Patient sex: F
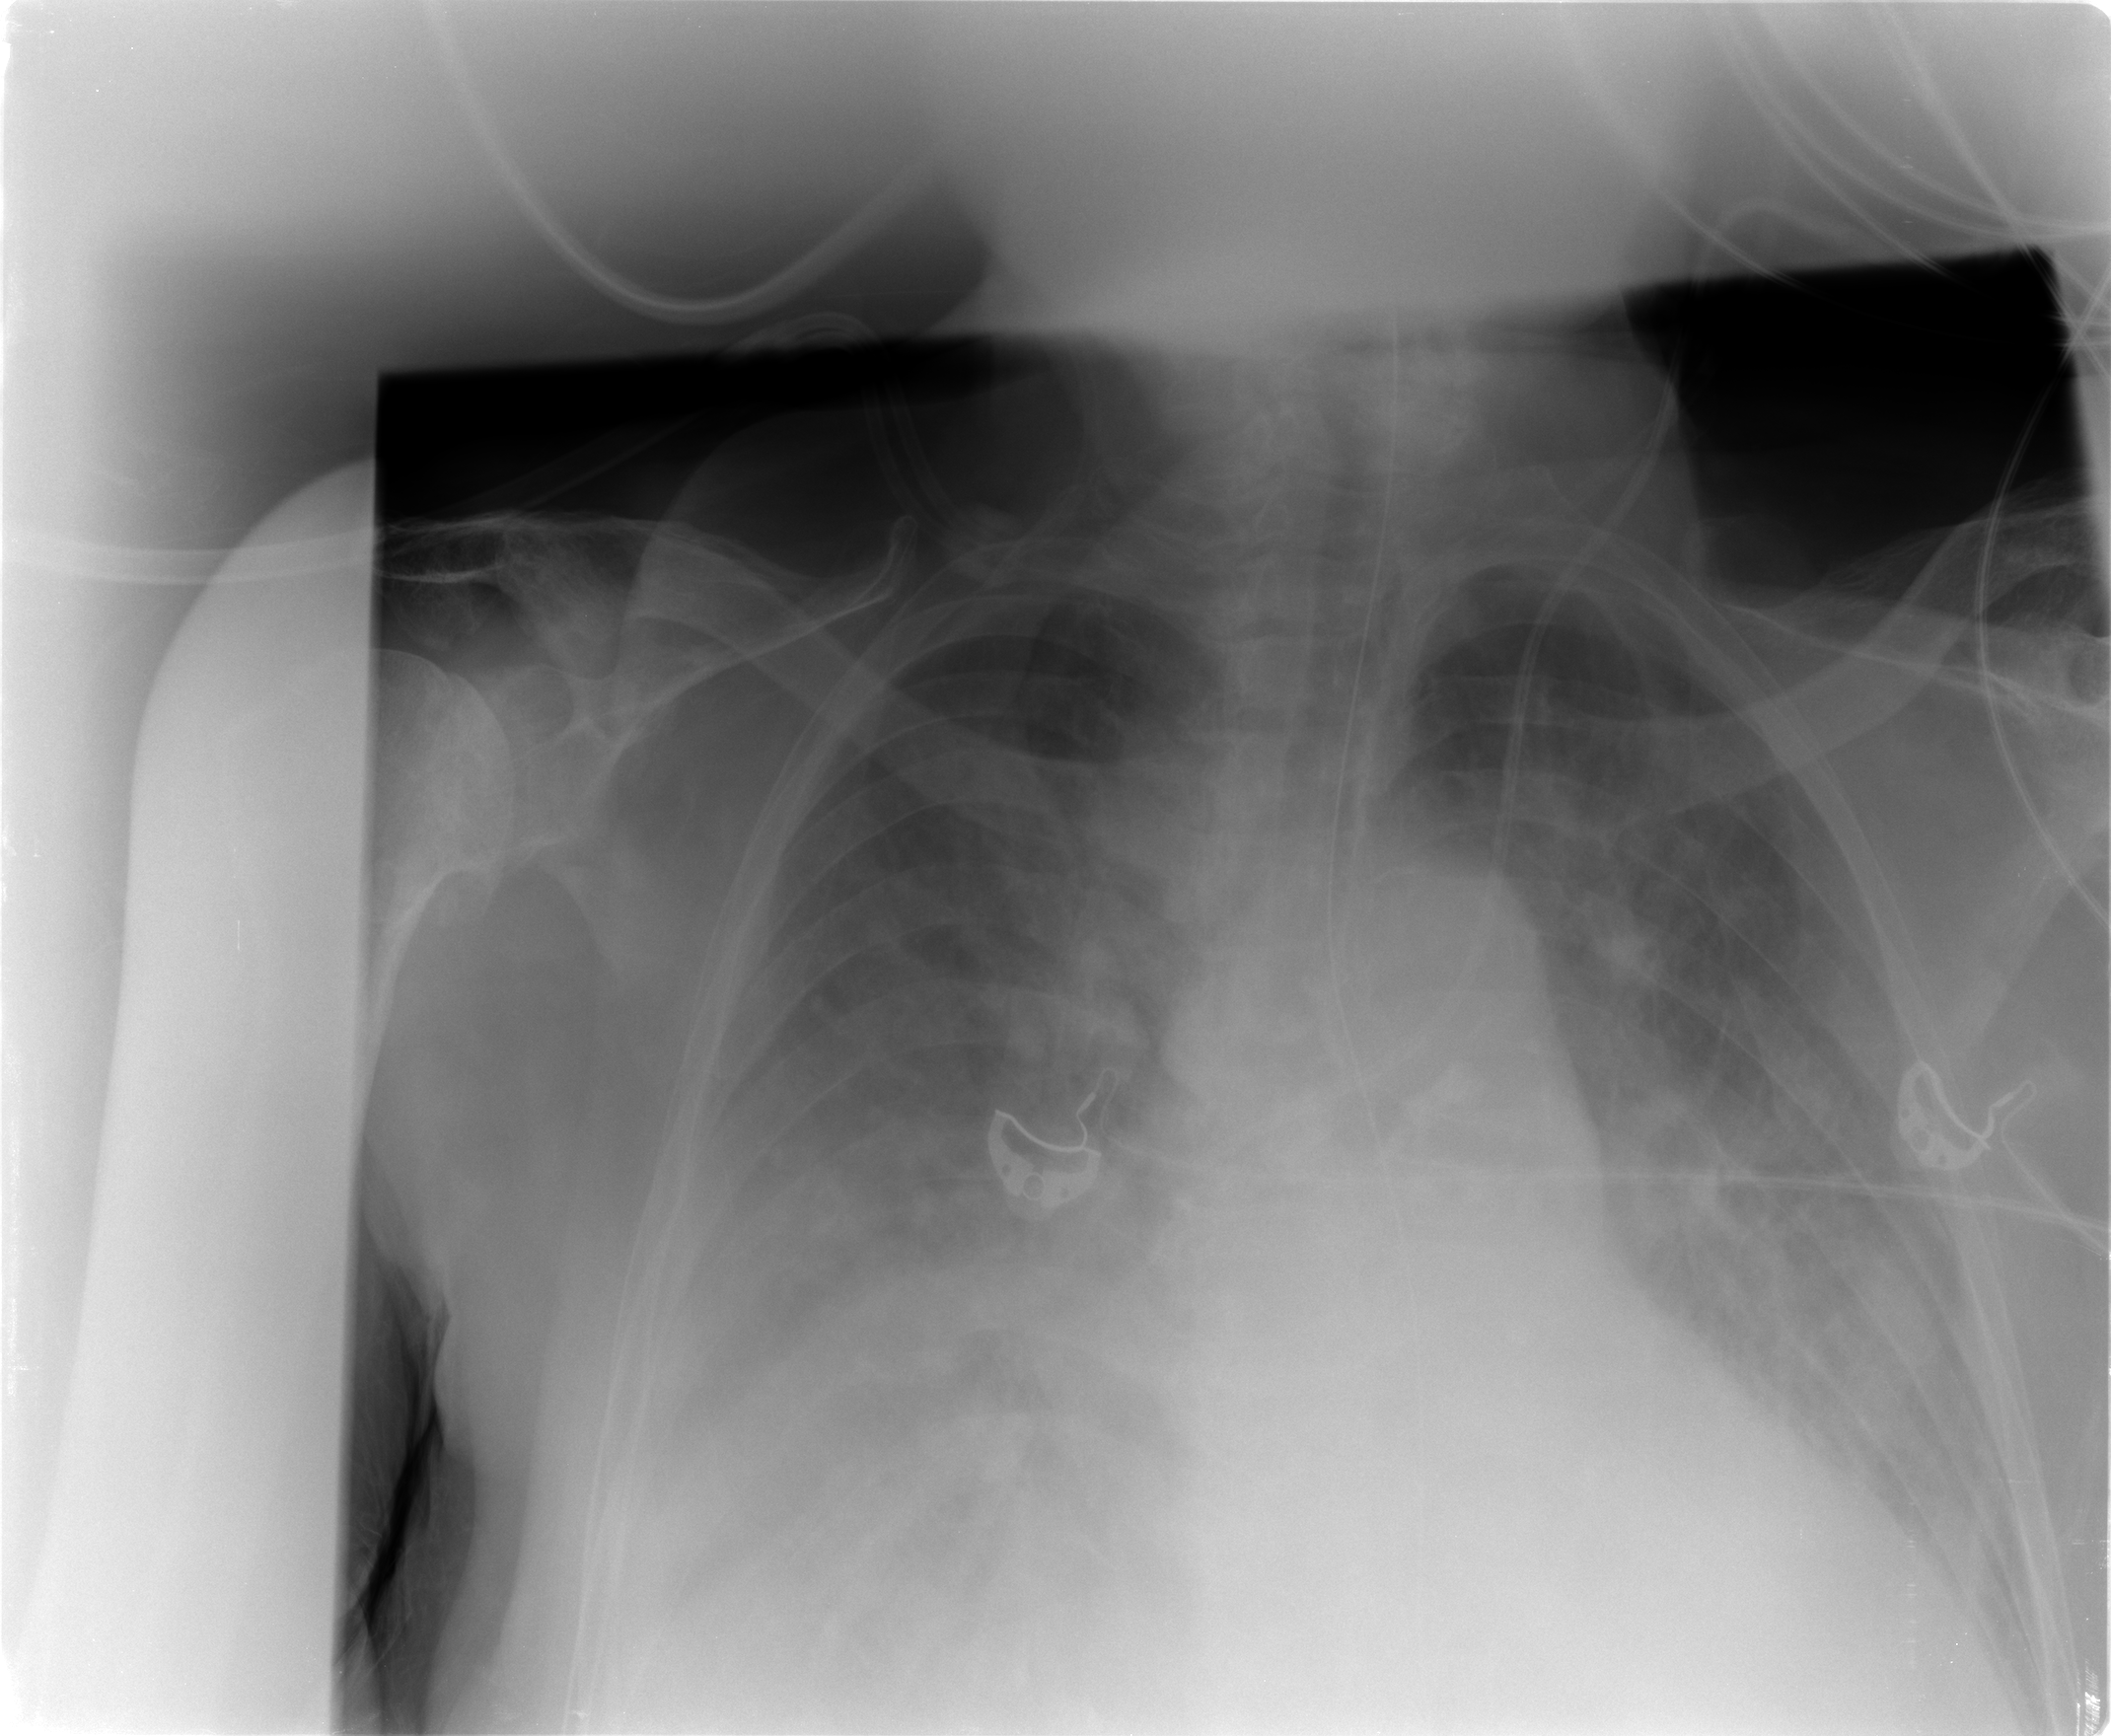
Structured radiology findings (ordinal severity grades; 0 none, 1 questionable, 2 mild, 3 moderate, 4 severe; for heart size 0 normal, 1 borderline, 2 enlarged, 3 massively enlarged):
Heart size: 2
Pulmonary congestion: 2
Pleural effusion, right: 3
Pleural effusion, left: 3
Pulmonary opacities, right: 1
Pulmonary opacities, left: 1
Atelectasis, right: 3
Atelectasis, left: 2